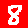
Digit: 8